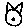
Label: cat